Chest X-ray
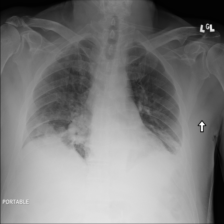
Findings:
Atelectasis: positive
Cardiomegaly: negative
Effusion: negative
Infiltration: negative
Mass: negative
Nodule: negative
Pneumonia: negative
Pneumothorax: negative
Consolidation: negative
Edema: negative
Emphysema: negative
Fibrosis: negative
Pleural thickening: negative
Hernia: negative